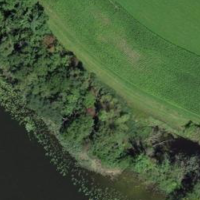
EUNIS habitat code: 52
Species observed at this site:
Certhia brachydactyla
Podiceps cristatus
Euonymus europaeus
Sylvia atricapilla